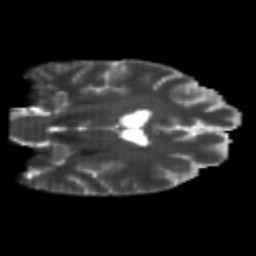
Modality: T2w
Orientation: coronal
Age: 22
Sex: female
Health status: healthy
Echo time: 0.074 s